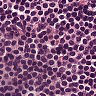
Metastatic tissue present: no